Interaction volume radius: 10 \u00c5
Interaction volume height: 20 \u00c5
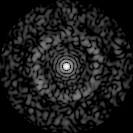
Disorder parameter: 0.836